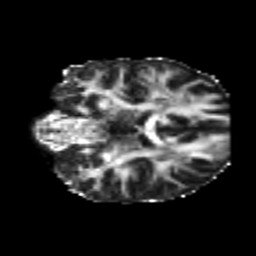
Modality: FA
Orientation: coronal
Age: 20
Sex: female
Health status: healthy
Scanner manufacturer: philips
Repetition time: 7.386 s
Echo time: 0.08599 s